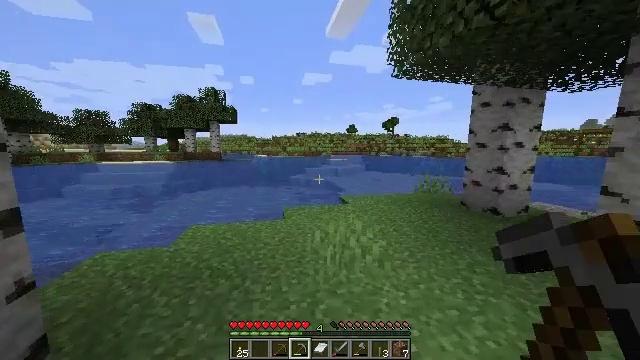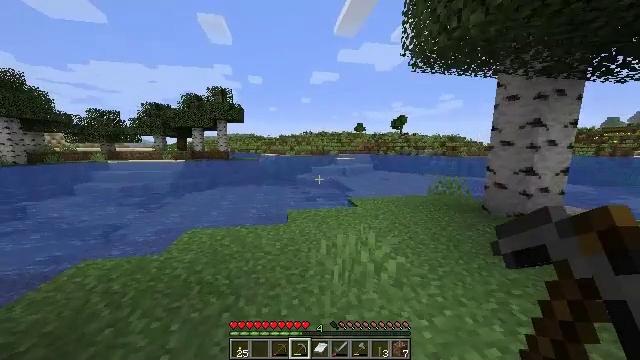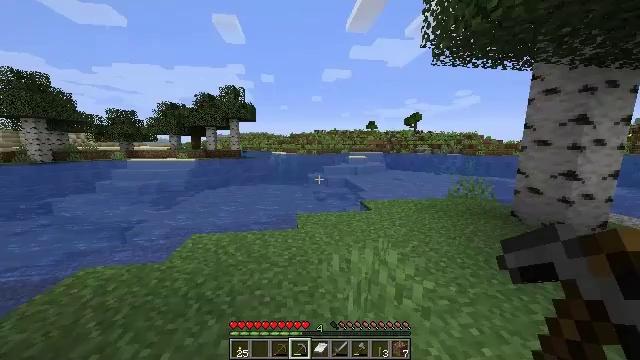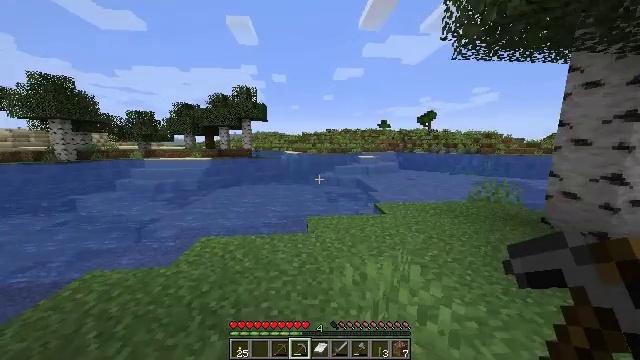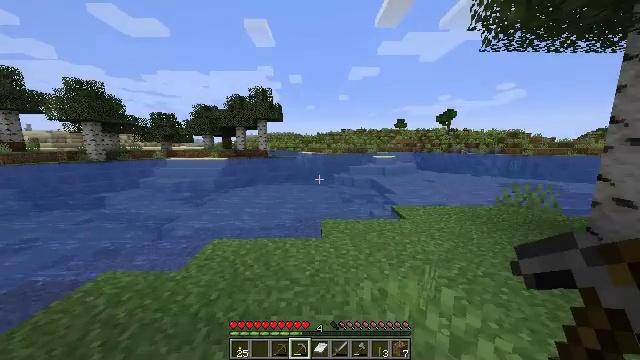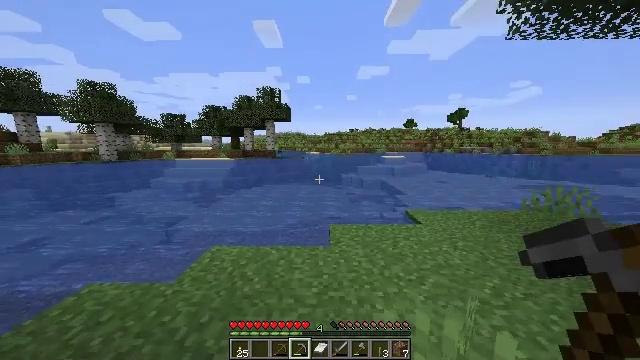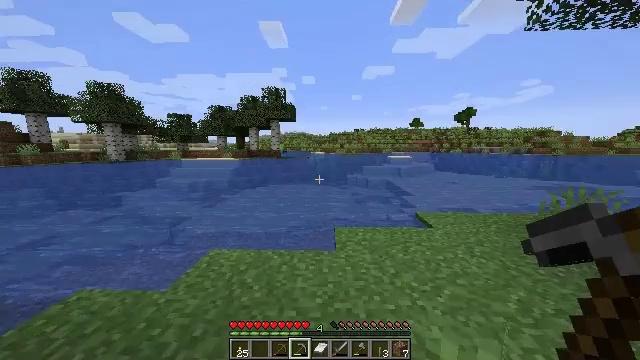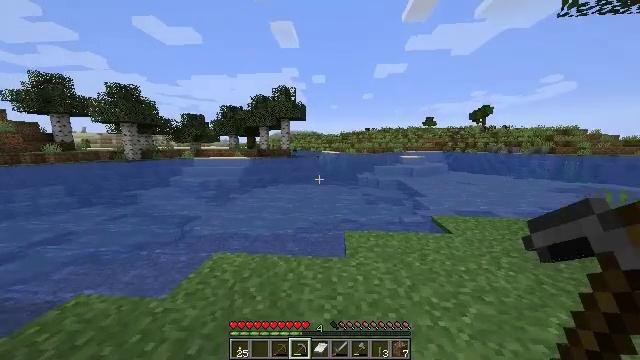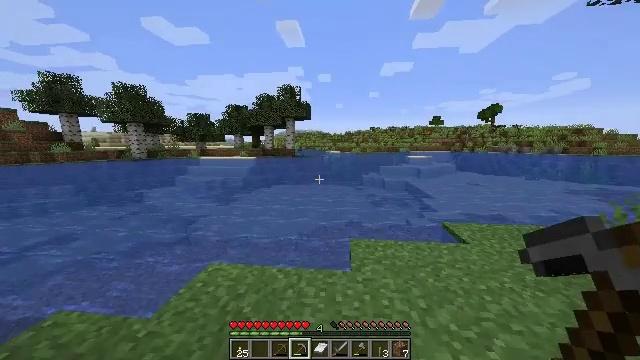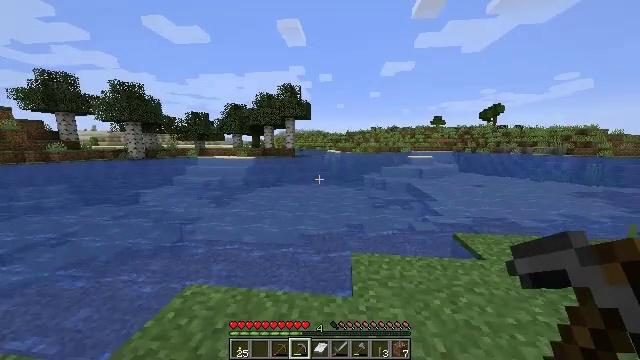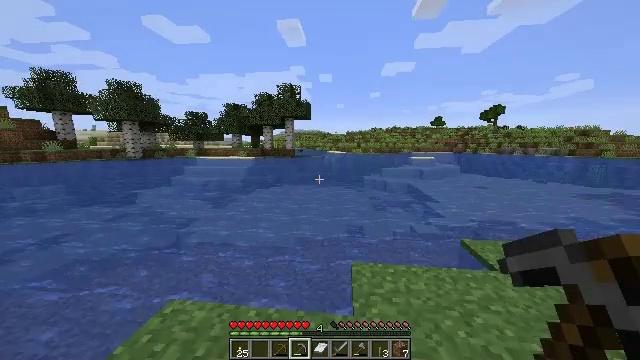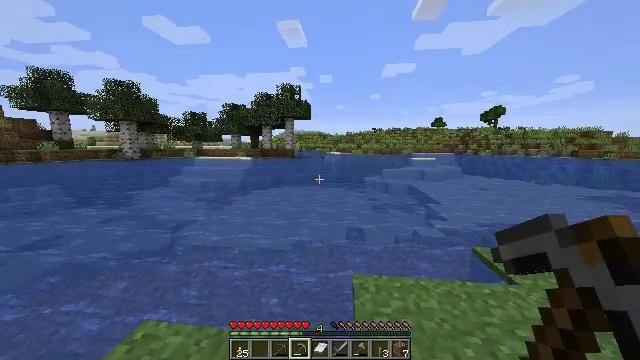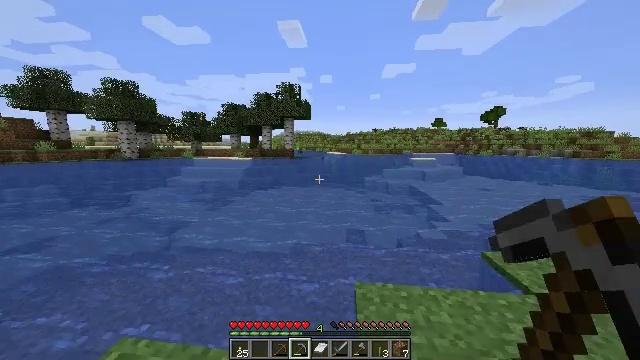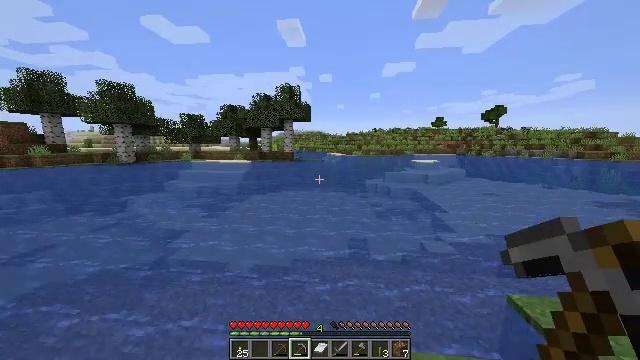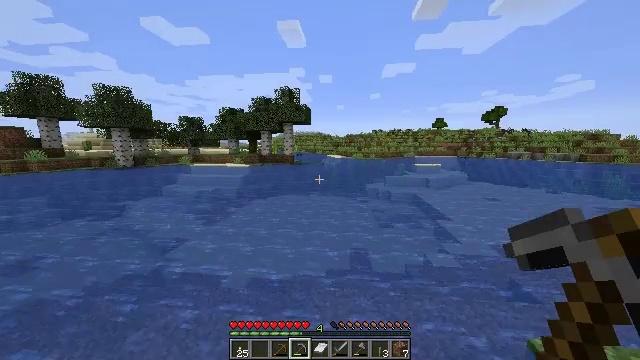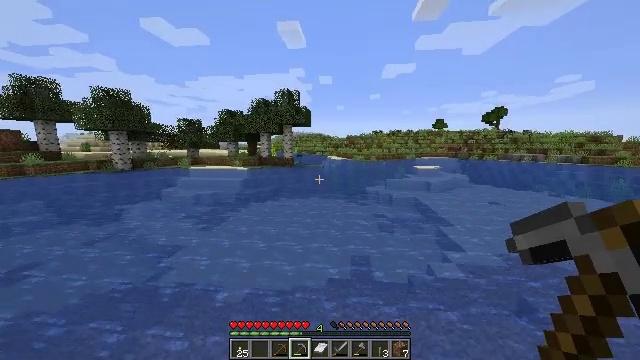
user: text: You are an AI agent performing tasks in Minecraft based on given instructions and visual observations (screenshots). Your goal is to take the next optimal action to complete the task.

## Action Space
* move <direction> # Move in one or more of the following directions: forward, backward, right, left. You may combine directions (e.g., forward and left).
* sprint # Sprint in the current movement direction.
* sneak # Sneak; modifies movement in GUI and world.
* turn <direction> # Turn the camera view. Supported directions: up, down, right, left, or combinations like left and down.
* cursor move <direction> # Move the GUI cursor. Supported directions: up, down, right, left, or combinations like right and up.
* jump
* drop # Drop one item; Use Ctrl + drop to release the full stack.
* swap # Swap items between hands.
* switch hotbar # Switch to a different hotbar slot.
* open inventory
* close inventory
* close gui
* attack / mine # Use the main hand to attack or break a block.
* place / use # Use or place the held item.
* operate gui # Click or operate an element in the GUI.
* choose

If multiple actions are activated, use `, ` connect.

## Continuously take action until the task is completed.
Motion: motion action
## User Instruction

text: Gather sugar cane for crafting.
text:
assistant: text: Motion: move forward, sprint, turn left
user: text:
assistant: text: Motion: move forward, sprint, turn left
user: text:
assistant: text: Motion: move forward, sprint, turn left
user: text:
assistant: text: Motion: move forward, sprint, turn left
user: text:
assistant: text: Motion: move forward, sprint, turn left
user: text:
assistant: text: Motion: move forward, sprint, turn left
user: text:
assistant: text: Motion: move forward, sprint, turn left
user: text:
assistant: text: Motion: move forward, sprint, turn left
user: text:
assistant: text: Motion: move forward, sprint
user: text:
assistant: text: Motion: move forward, sprint
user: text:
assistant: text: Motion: move forward, sprint
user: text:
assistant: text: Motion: move forward, sprint
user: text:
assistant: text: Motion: move forward, sprint, jump
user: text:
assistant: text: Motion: move forward, sprint, jump
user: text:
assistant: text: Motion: move forward, sprint, jump
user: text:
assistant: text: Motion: move forward, sprint, jump
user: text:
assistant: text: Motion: move forward, sprint, jump
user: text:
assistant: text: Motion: move forward, sprint, jump
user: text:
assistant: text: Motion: move forward, sprint, jump
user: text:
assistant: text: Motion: move forward, sprint, turn left, jump
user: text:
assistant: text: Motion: move forward, sprint, turn left, jump
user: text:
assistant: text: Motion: move forward, sprint, turn left, jump
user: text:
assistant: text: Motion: move forward, sprint, turn left, jump
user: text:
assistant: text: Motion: move forward, sprint, turn left, jump
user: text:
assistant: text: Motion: move forward, sprint, turn left, jump
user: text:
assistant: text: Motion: move forward, sprint, turn left, jump
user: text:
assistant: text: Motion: move forward, sprint, turn left, jump
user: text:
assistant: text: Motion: move forward, sprint, jump
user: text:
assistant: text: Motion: move forward, sprint, jump
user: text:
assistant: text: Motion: move forward, sprint, jump